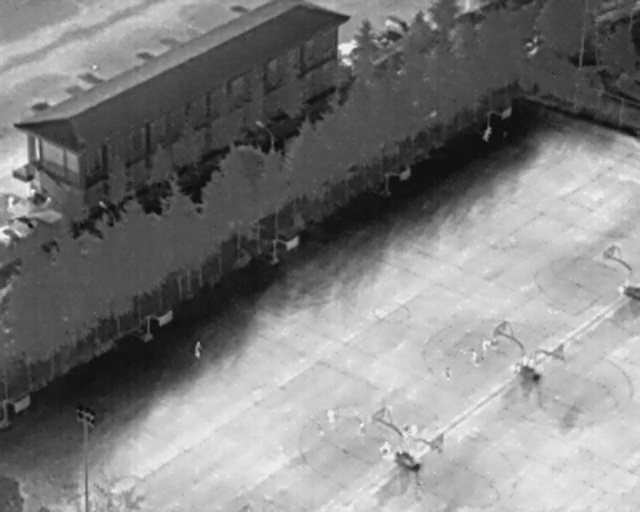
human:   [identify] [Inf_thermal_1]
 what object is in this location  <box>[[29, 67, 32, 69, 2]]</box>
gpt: <ref>1 medium person at the center</ref>

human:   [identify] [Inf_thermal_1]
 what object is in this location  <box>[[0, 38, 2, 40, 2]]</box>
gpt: <ref>1 medium person at the left</ref>

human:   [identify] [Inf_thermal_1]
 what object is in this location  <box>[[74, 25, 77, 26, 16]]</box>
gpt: <ref>1 small person at the top right</ref>

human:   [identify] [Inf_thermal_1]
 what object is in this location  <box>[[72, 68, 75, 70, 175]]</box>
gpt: <ref>1 medium person at the right</ref>